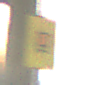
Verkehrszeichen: KennzeichnungspflichtigeFahrzeugeGefaehrlicheGueterOhnePfeilsymbol
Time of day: SunriseSunset
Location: Outdoor (Suburban)
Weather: PartlyCloudy
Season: NotSpecified
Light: Natural